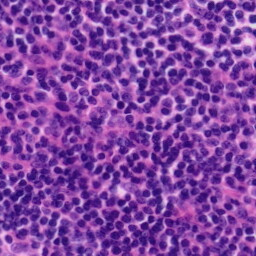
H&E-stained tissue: Tonsil